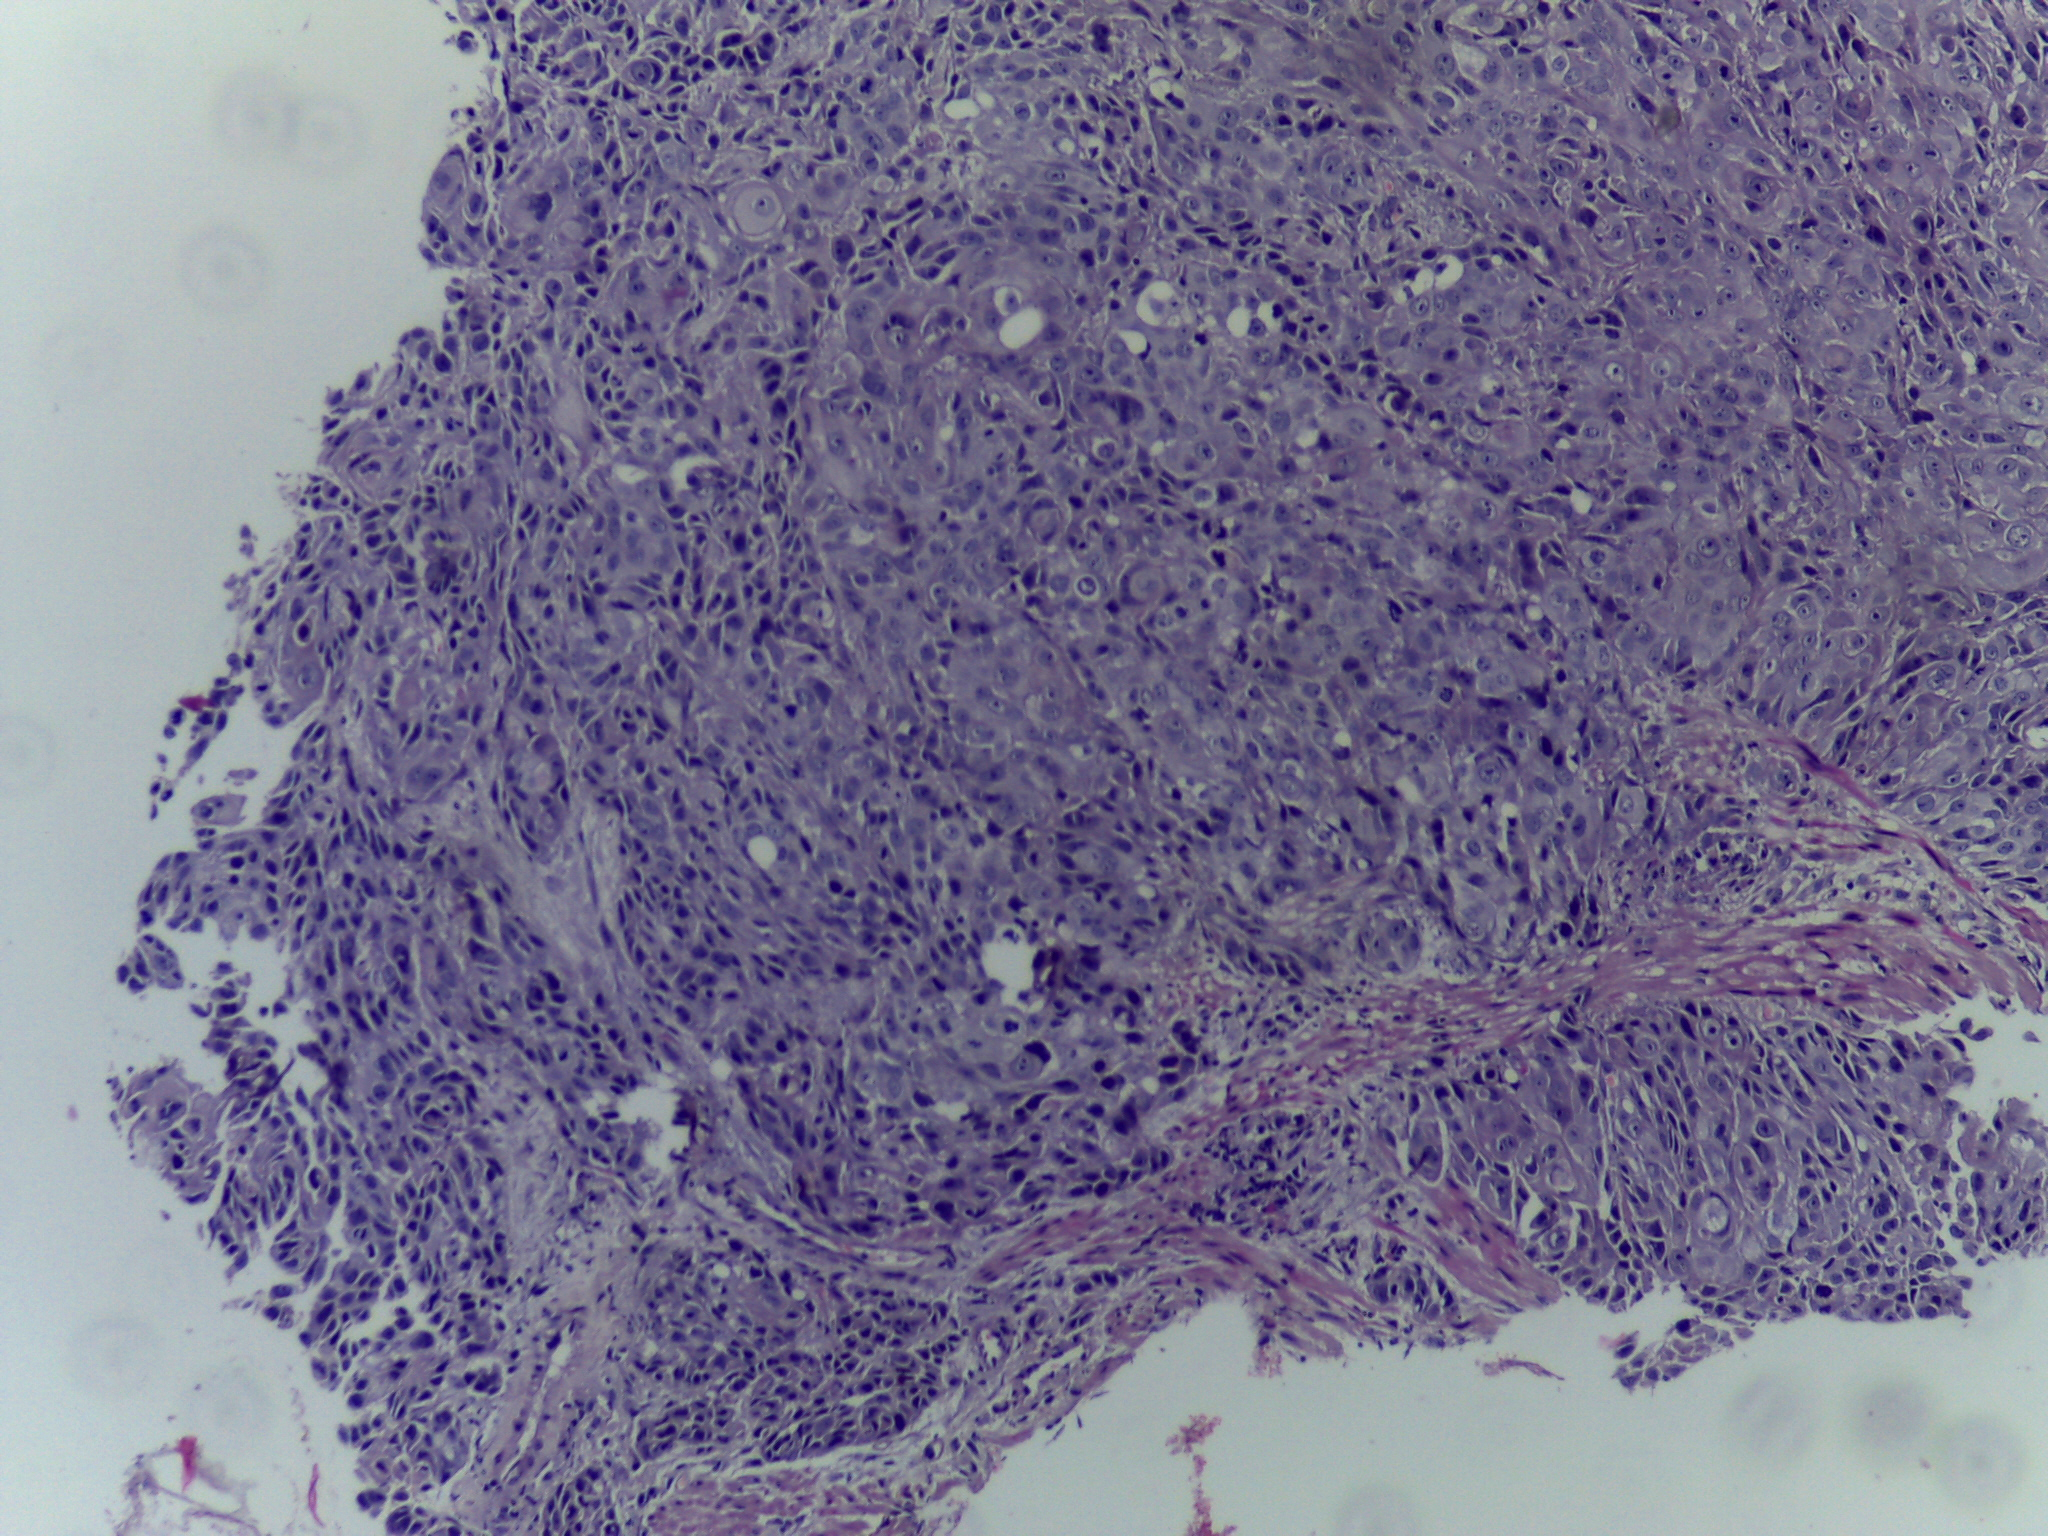
Diagnosis: OSCC